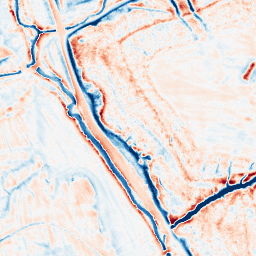
Category: edge_preserving
Decomposition family: guided
Decomposition parameters: radius: 4
eps: 0.1
Upsampling method: cubic_catmull_rom
Upsampling parameters: scale: 4
Upsampling scale: 4